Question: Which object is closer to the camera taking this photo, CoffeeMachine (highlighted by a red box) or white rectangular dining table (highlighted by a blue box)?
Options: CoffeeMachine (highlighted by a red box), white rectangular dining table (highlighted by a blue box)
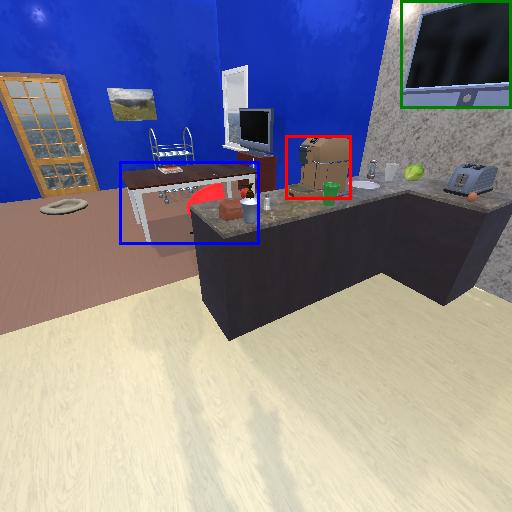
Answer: CoffeeMachine (highlighted by a red box)